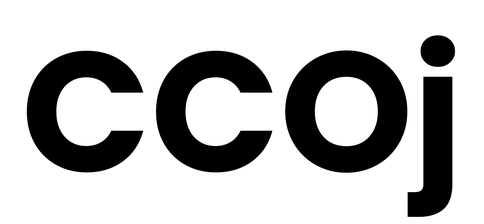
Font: Poppins-Bold